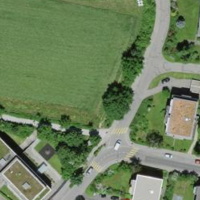
EUNIS habitat code: 52
Species observed at this site:
Corylus avellana